Question: I want to display nodes in a Use Case diagram more compact than Graphviz does by default. Say for example the following cases are wrapped in a rectangle:
'''
actor A
actor B
A - (case a)
(case b) - B
A - (mixed case)
(mixed case) - B
'''
By default the cases are aligned vertically. I'd prefer to have (case a) an (case b) side-by-side and (mixed case) centred and below the previous cases. I've also tried to use -[hidden]- links
'''
(case a) -[hidden]- (case b)
'''
but then (mixed case) gets left aligned and cases a and b are too wide apart. Here's how it looks in full beauty:
'''
@startuml
left to right direction
Source <<Operator>>
Sink <<Operator>>
Source ..> Sink : notify service address
rectangle "Init phase" {
Source -> (Prepare service)
(Prepare service) -[hidden]-(Register with service)
(Register with service) <- Sink
Source -> (Secure channel) : <<initiate>>
(Secure channel) <-- Sink : <<participate>>
Source --> (Ensure readiness) : <<participate>>
(Ensure readiness) <- Sink : <<initiate>>
}
@enduml
'''
Image here:

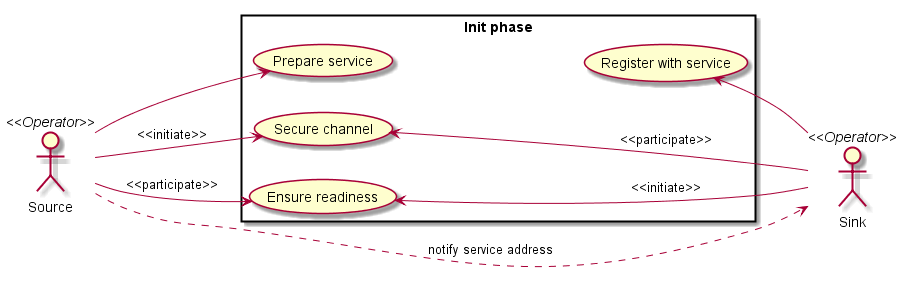
Answer: I usually accept the formatting (after a bit of tweaking with -left->, -right-> etc.)
You might consider the use of skinparam to have use cases in one column (default, very compact) and distinguish them by color. This is different than what you have asked for, but I do hope that it
'''
@startuml
left to right direction
Source <<Operator>>
Sink <<Operator>>
Source ..> Sink : notify service address
skinparam usecase {
BackgroundColor<< Source >> DarkSeaGreen
BorderColor<< Source >> DarkSlateGray
BackgroundColor<< Both >> YellowGreen
BorderColor<< Both >> YellowGreen
BackgroundColor<< Sink >> Yellow
BorderColor<< Sink >> Yellow
}
rectangle "Init phase" {
Source -> (Prepare service)<<Source>>
' (Prepare service) -[hidden]-(Register with service)
Source -> (Secure channel)<<Both>> : initiate
(Secure channel) <-- Sink : <<participate>>
Source --> (Ensure readiness) : <<participate>>
(Ensure readiness)<<Both>> <- Sink : <<initiate>>
(Register with service)<<Sink>> <- Sink
}
@enduml
'''
This results in the following: